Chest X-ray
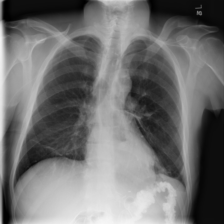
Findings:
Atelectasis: positive
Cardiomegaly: negative
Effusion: negative
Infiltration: negative
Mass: negative
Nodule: negative
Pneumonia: negative
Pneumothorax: negative
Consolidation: negative
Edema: negative
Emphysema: negative
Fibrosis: negative
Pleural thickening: negative
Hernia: negative